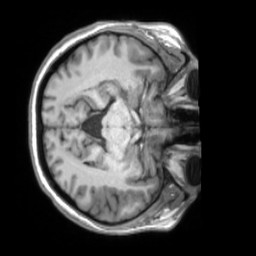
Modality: T1w
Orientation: axial
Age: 32
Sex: female
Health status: ill
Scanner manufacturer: siemens
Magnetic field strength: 3 T
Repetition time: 2.2 s
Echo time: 0.00157 s